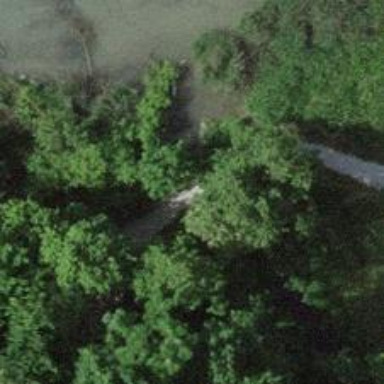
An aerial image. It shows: Footway road on concrete bridge.